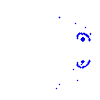
Particle: kaon